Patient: sex F, age 68
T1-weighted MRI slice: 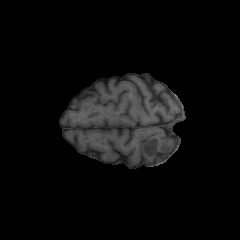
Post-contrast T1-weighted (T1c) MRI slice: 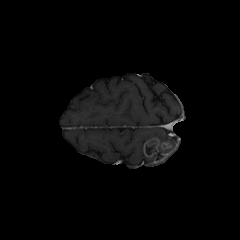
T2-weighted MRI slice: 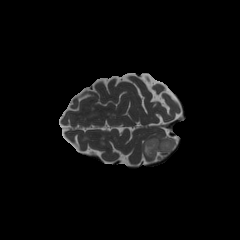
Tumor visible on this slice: yes
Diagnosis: Glioblastoma, IDH-wildtype
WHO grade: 4